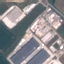
Land use / land cover: Industrial